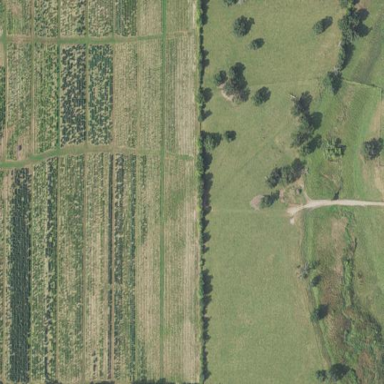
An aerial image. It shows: Farmland with tree crops.